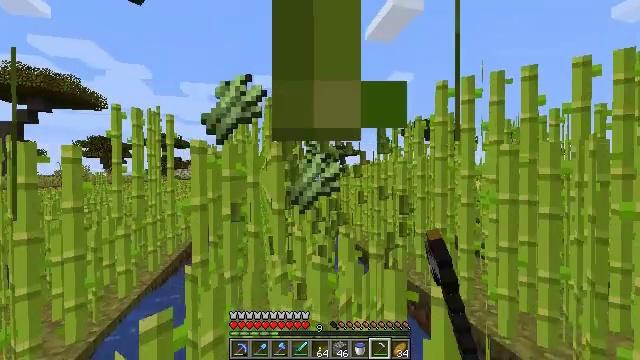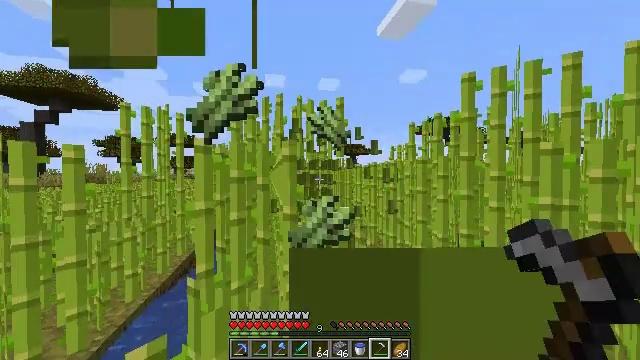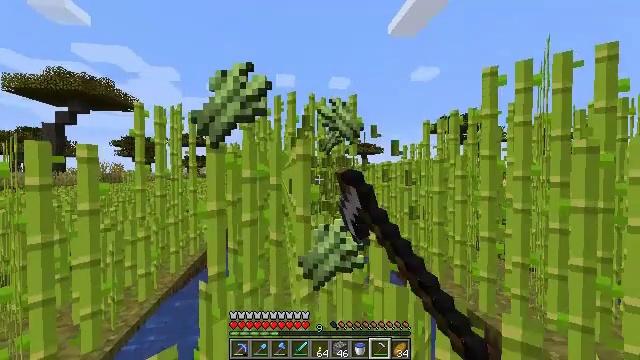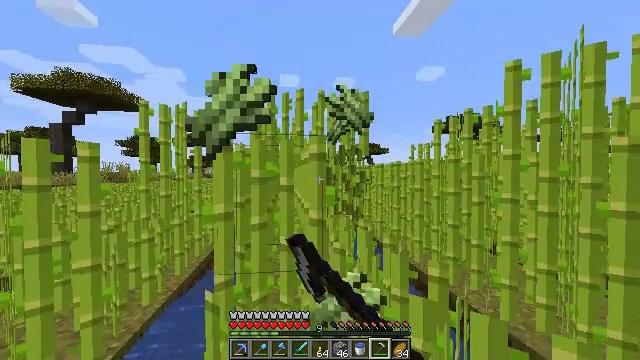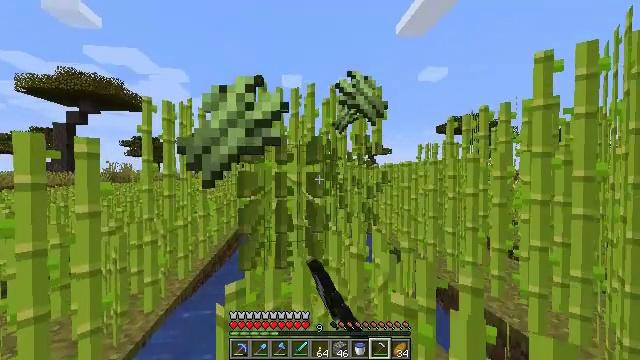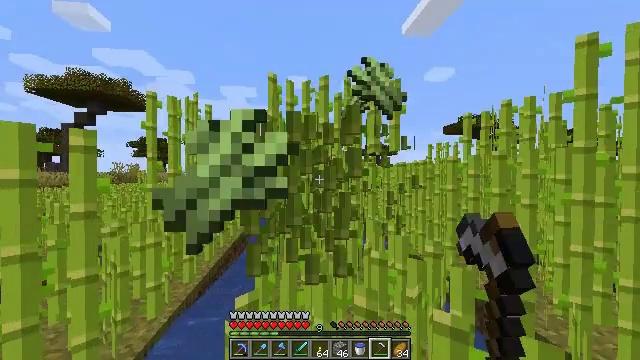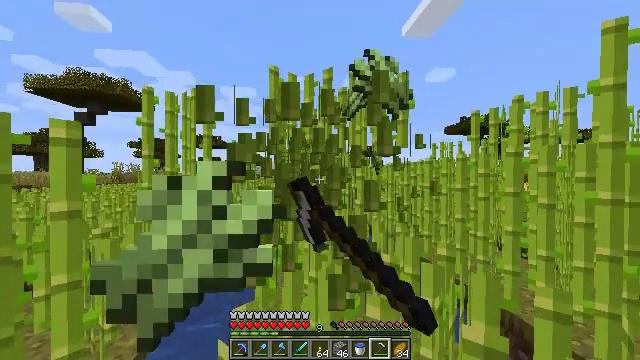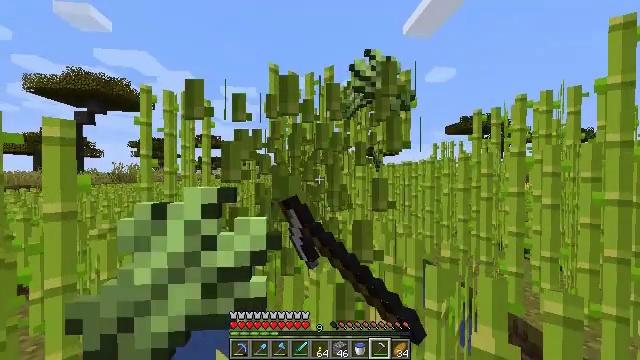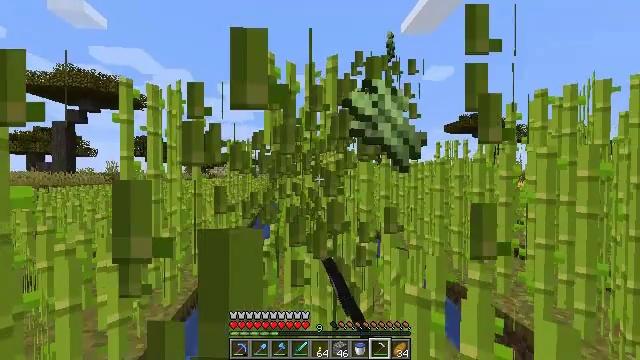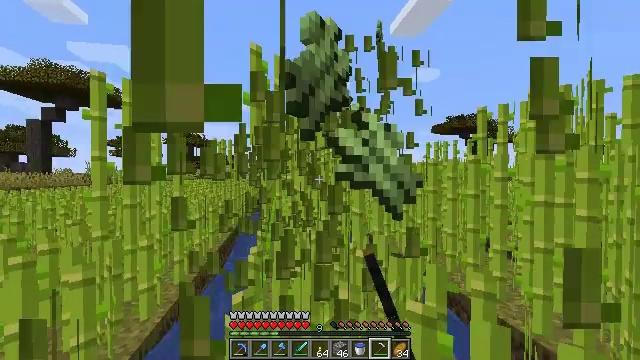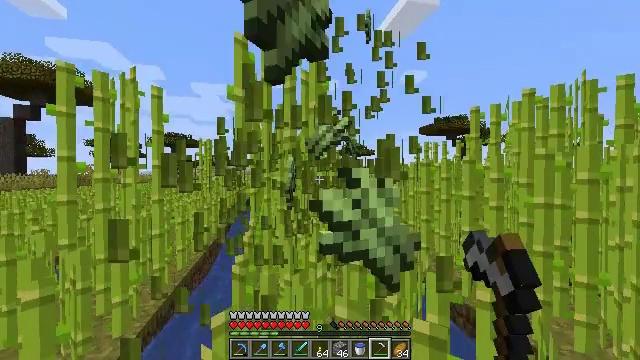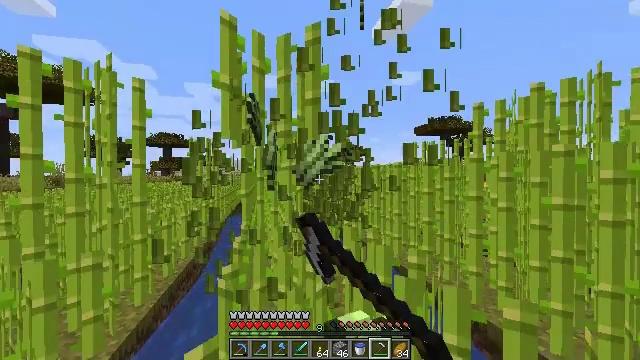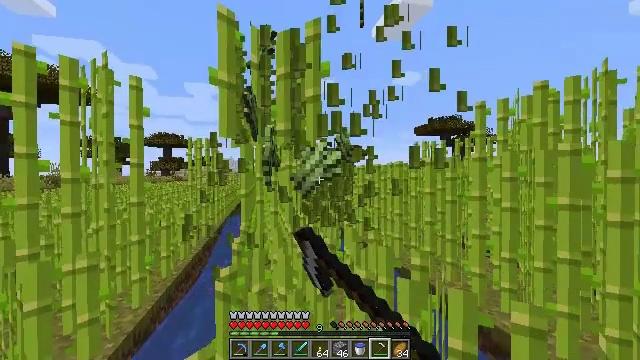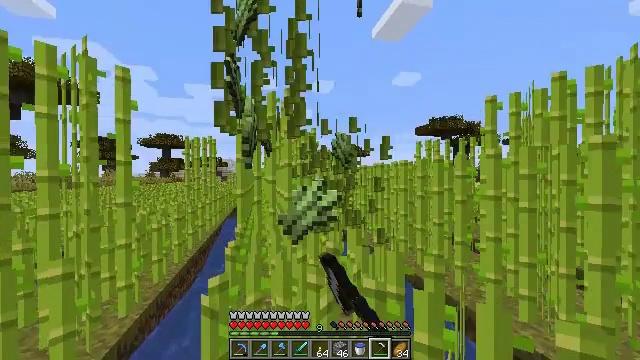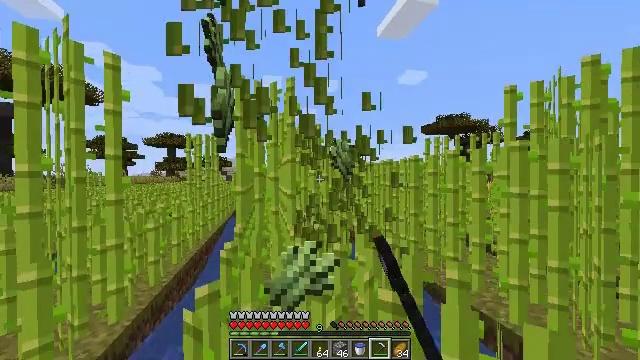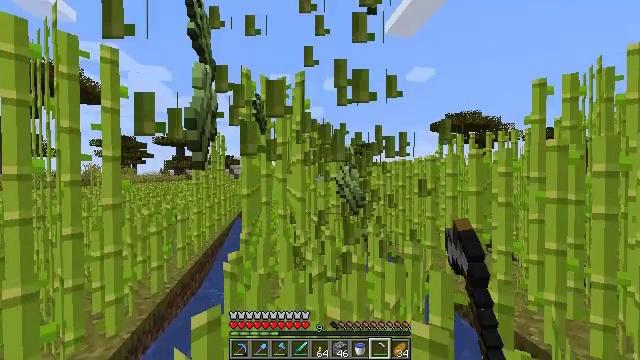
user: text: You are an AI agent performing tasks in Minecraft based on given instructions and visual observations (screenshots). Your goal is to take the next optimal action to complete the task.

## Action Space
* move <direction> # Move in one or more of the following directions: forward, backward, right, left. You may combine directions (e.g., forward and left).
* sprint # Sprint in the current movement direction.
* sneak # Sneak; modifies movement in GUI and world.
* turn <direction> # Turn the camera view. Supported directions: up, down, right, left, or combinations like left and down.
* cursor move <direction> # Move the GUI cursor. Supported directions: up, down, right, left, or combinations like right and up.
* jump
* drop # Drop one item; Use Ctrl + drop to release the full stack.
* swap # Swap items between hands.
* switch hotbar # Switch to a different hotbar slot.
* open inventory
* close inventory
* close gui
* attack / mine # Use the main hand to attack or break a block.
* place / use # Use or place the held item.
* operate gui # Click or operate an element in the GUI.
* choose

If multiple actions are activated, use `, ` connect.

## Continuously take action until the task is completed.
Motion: motion action
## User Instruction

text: Harvest sugar cane from the plant.
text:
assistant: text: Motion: move forward and move left, turn left, attack / mine
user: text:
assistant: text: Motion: move forward and move left, turn left, attack / mine
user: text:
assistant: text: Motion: move forward and move left, attack / mine
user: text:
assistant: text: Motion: move forward and move left, attack / mine
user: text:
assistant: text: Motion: move forward, turn left, attack / mine
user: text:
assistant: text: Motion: move forward, attack / mine
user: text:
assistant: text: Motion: move forward, attack / mine
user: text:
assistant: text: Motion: move forward, attack / mine
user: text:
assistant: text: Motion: move forward, turn right, attack / mine
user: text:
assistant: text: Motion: move forward, turn right, attack / mine
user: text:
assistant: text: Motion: move forward, turn right, attack / mine
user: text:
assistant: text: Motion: move forward, attack / mine
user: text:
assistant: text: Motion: move forward, attack / mine
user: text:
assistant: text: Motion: move forward, turn left, attack / mine
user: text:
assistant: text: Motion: move forward and move left, turn left, attack / mine
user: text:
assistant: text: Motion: move forward and move left, turn left, attack / mine
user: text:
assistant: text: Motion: move forward and move left, attack / mine
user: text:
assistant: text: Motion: move forward and move left, attack / mine
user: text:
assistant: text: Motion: move forward, attack / mine
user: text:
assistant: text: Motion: move forward, attack / mine
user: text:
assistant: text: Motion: move forward, attack / mine
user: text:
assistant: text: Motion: move forward, attack / mine
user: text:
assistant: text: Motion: move forward, turn right, attack / mine
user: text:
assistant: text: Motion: move forward, turn right, attack / mine
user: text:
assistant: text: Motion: move forward, turn right, attack / mine
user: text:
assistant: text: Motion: move forward, attack / mine
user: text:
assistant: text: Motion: move forward, attack / mine
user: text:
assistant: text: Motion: move forward, attack / mine
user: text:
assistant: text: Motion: move forward, attack / mine
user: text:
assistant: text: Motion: move forward, turn left, attack / mine